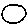
Label: circle